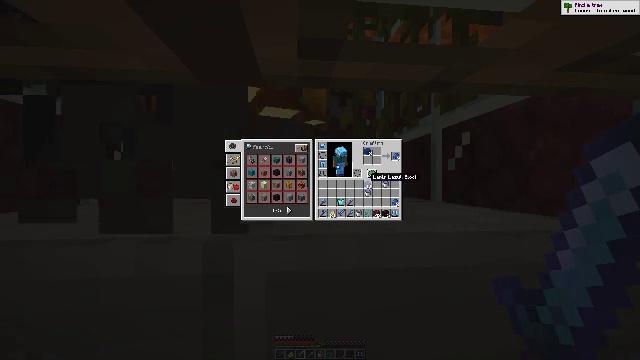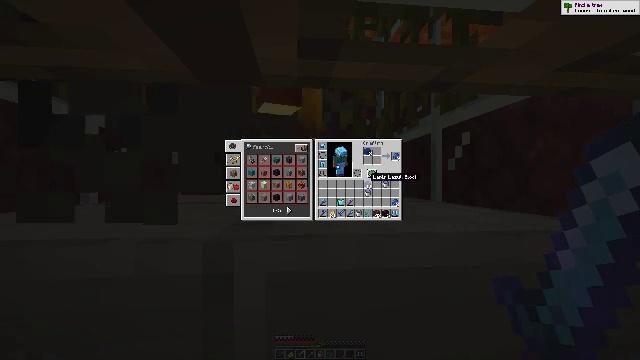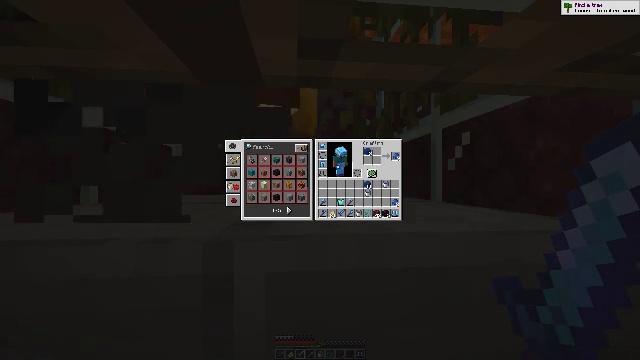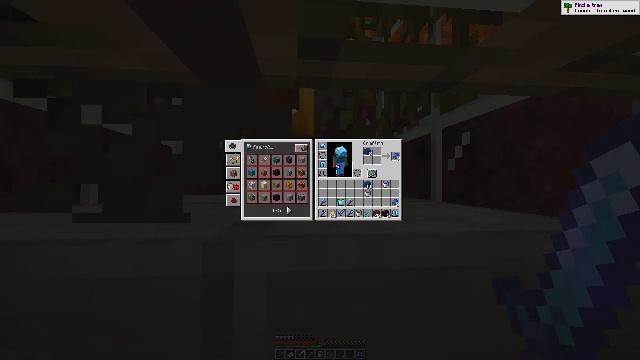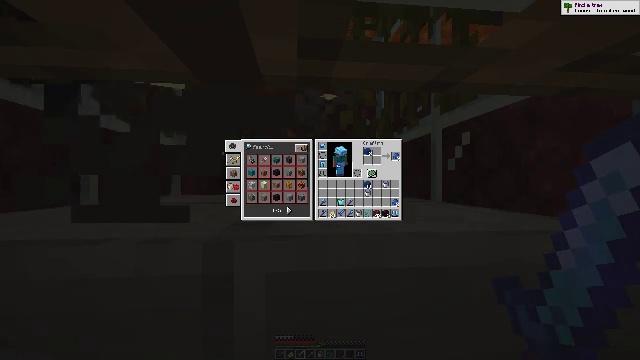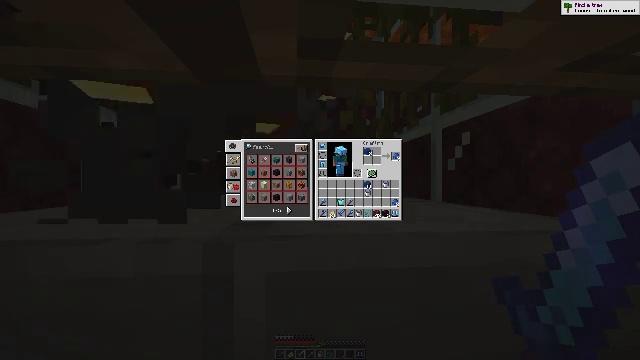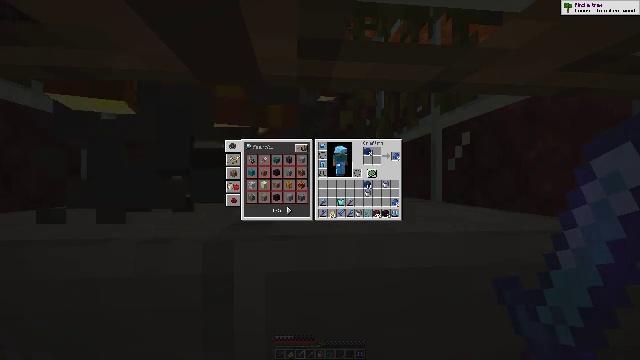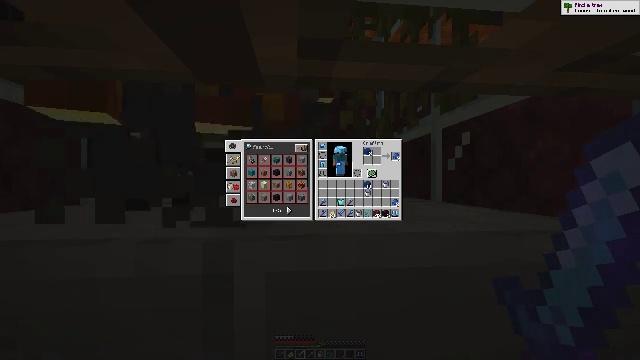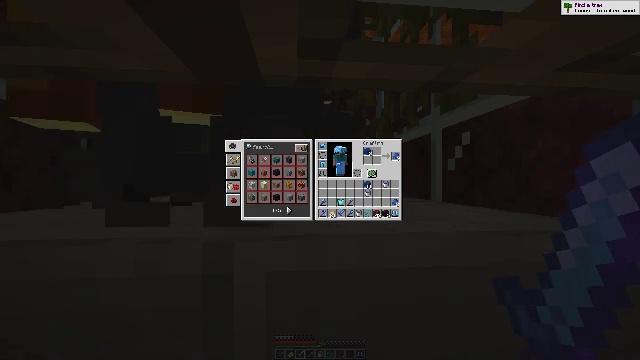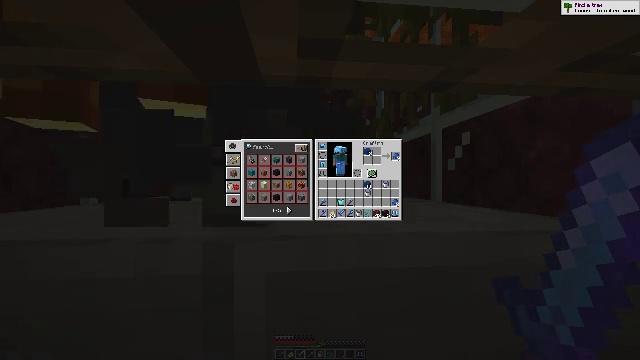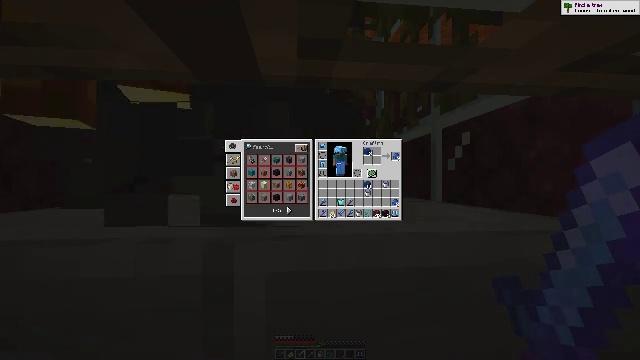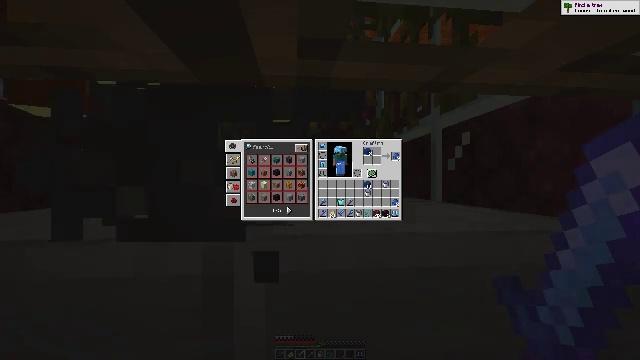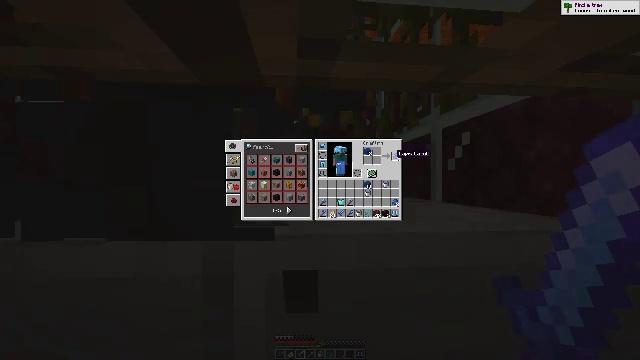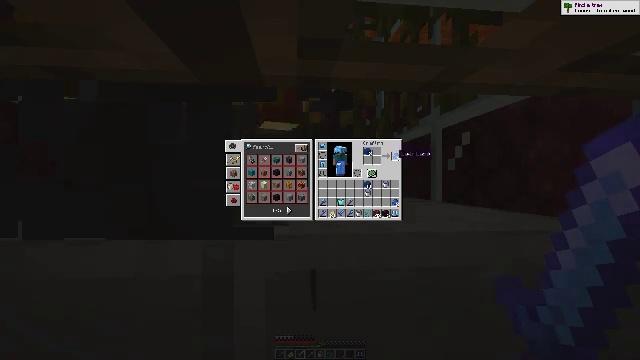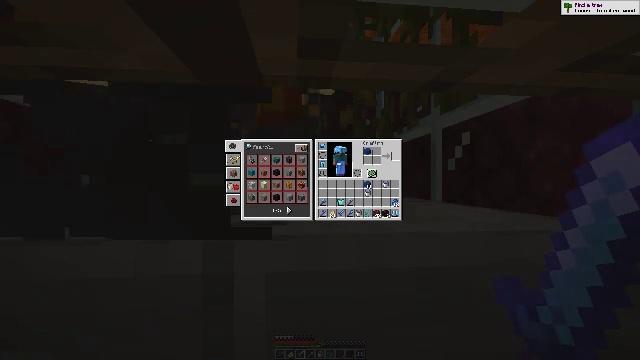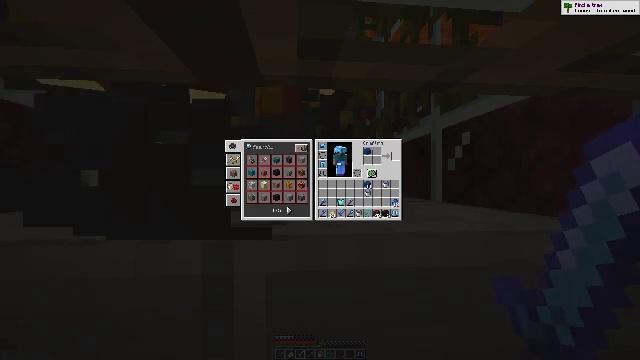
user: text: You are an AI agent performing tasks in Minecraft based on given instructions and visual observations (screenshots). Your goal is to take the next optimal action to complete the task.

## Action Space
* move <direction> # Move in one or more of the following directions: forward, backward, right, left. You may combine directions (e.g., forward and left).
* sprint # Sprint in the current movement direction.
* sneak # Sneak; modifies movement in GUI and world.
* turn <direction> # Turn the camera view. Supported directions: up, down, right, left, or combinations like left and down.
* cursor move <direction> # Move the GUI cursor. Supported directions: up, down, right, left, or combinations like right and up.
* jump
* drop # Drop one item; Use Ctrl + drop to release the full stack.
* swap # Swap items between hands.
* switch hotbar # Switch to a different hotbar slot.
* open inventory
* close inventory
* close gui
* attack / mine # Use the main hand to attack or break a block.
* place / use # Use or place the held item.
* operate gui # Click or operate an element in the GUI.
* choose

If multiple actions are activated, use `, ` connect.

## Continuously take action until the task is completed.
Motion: motion action
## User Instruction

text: Craft lapis lazuli.
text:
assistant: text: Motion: no_op
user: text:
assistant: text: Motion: no_op
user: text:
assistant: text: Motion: turn right and up
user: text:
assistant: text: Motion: turn right and up
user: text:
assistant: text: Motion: turn right and up
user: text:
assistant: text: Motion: sneak, turn up
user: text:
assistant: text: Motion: sneak
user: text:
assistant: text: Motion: sneak
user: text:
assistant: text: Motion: sneak
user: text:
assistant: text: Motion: sneak
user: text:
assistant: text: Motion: sneak
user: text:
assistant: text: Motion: sneak, turn right
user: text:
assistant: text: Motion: sneak
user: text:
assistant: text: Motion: sneak, attack / mine
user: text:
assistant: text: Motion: sneak, attack / mine
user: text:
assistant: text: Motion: sneak, attack / mine
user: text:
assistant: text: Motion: sneak
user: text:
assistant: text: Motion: sneak
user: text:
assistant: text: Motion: no_op
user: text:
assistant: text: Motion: no_op